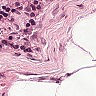
Metastatic tissue present: no